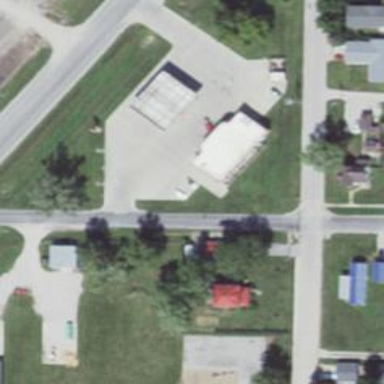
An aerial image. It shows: Convenience shop.